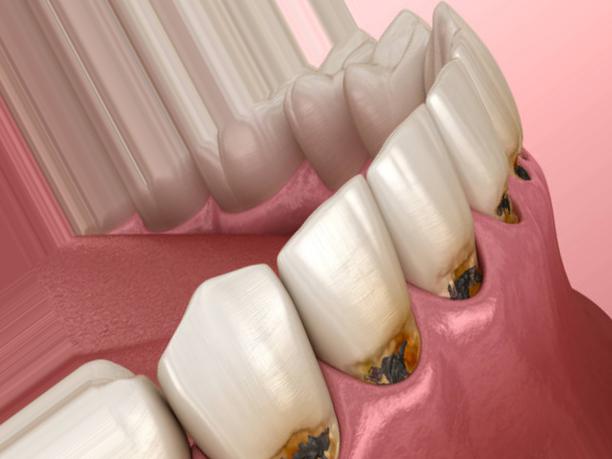
Condition: Caries